Chest X-ray:
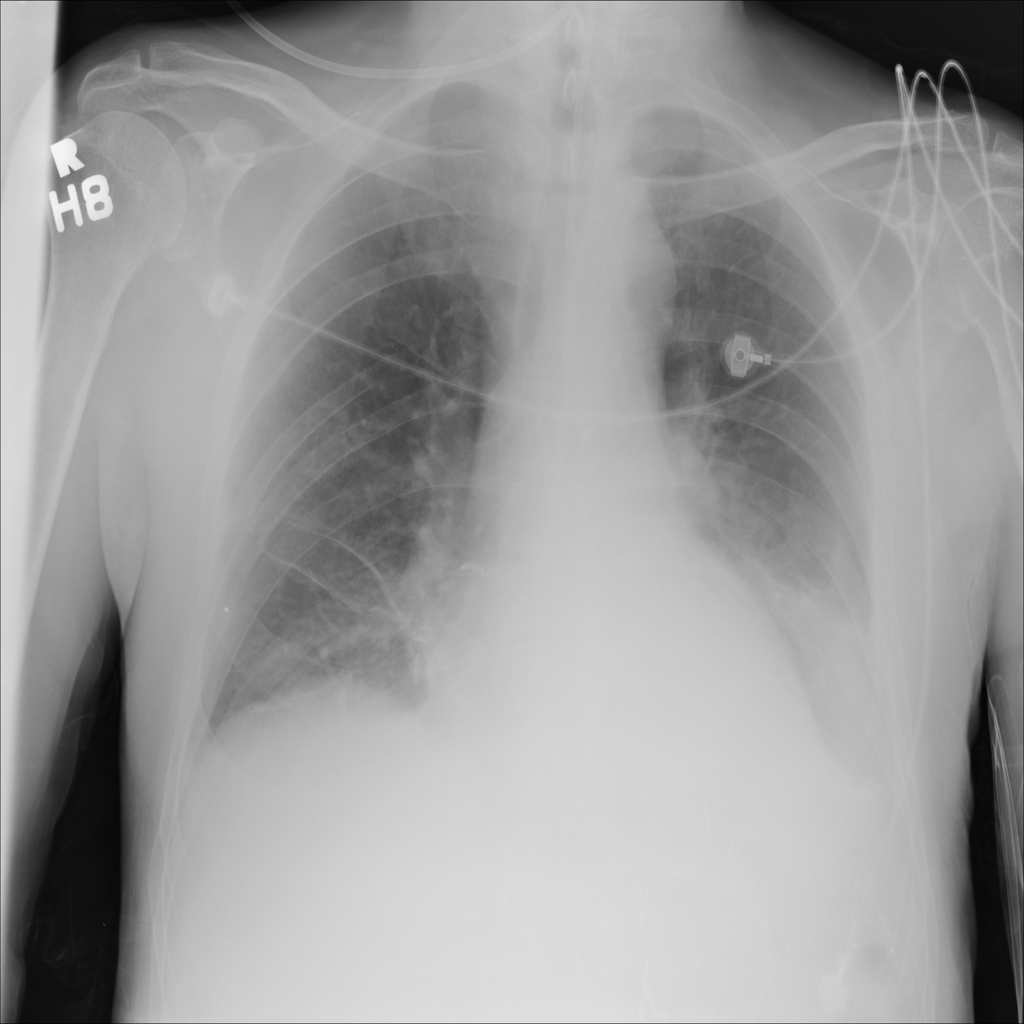
Findings: Atelectasis, Effusion, Cardiomegaly, Fracture
No abnormal finding: no